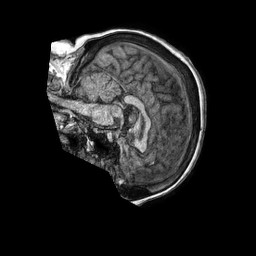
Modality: T1w
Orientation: sagittal
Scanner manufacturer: philips
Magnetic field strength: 1.5 T
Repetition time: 0.007656 s
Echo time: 0.003485 s